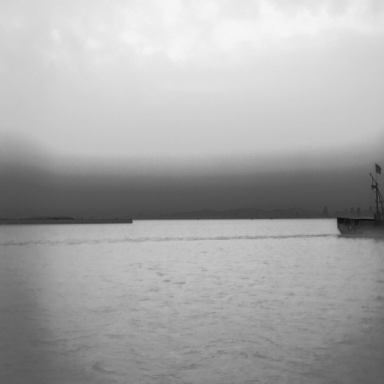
There is a bulk_carrier in the infrared image.